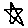
Label: star